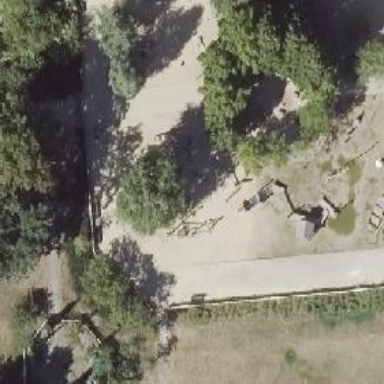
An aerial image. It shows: Playground with basket swing.